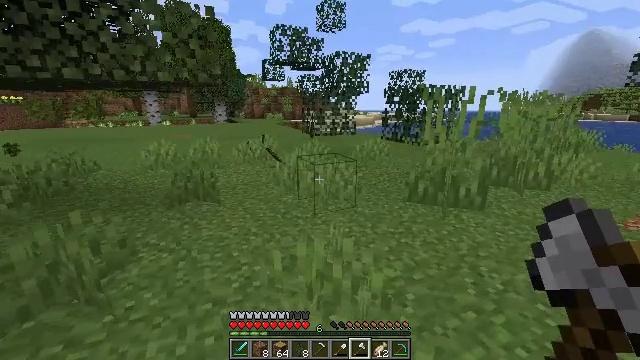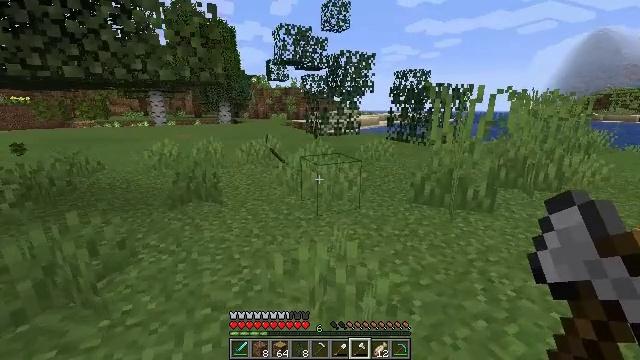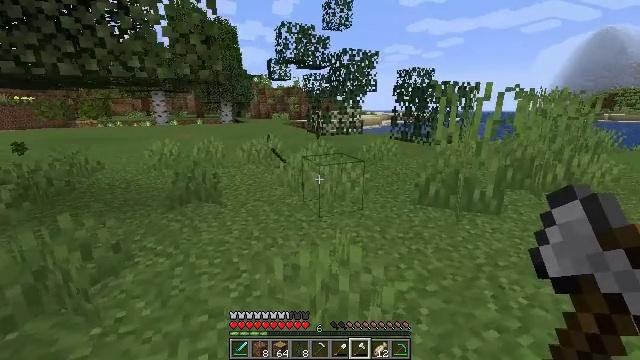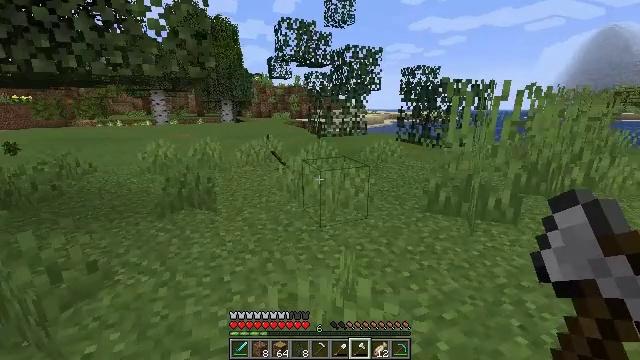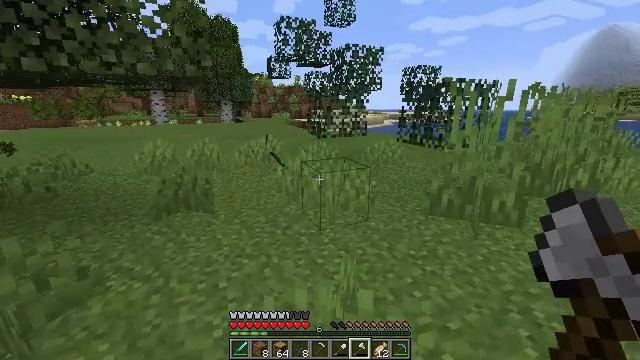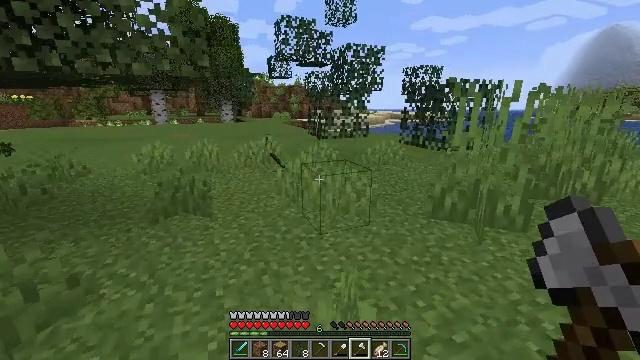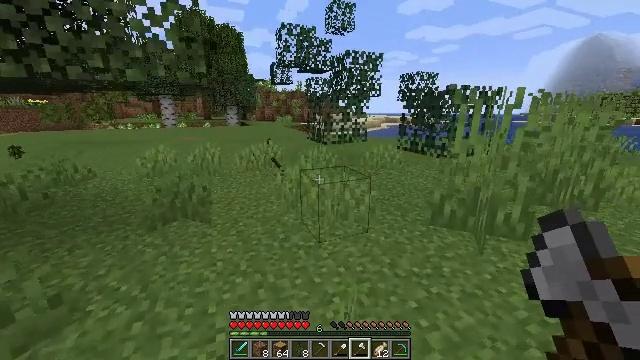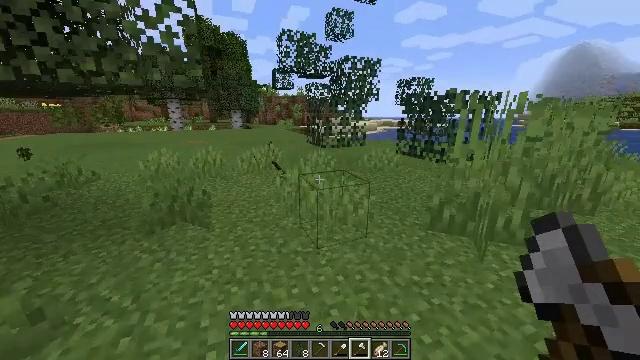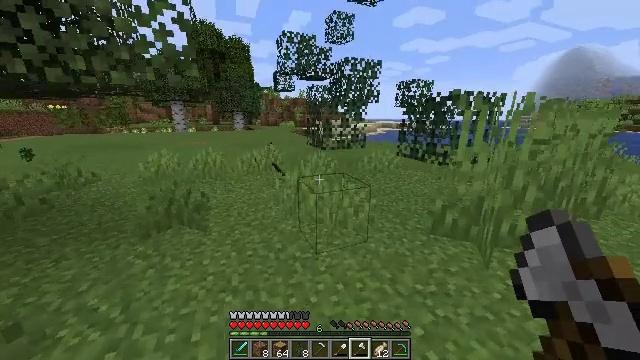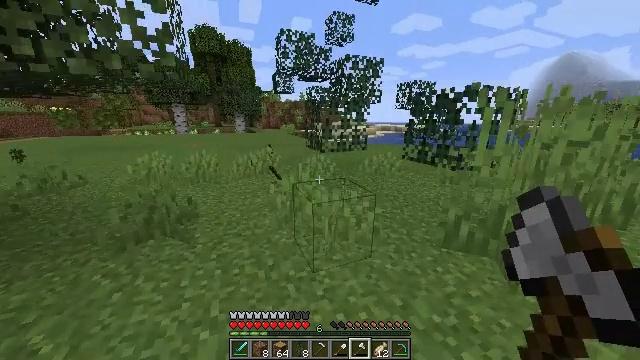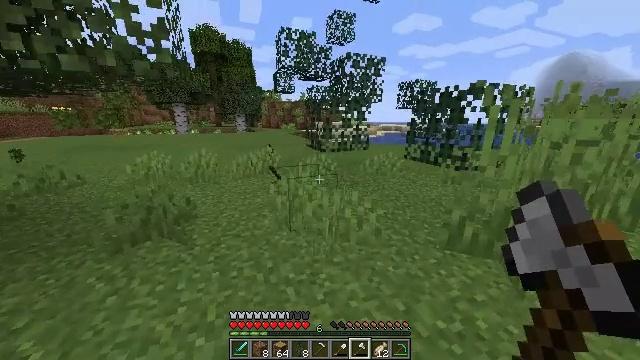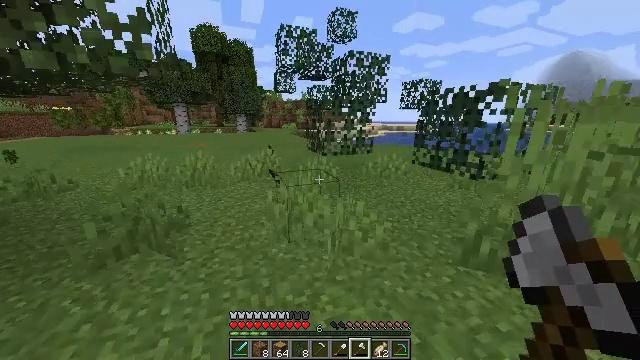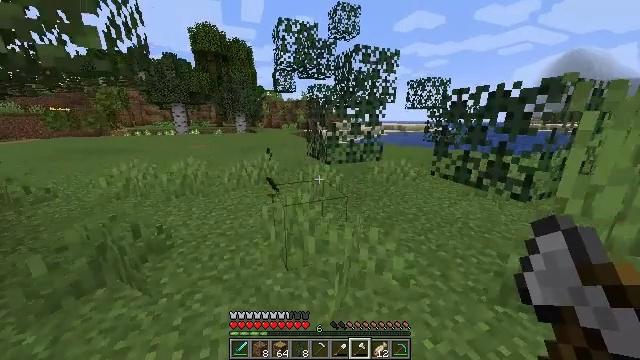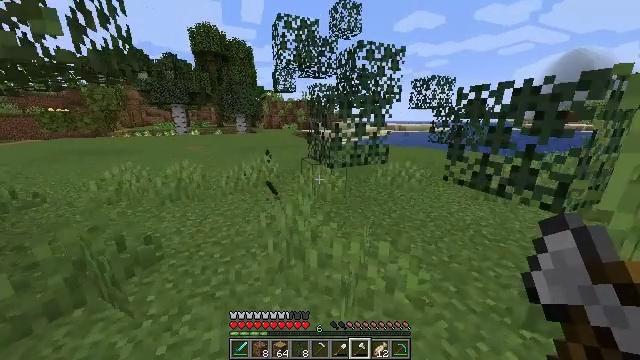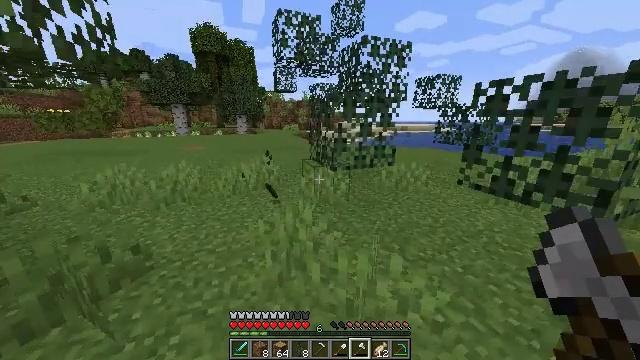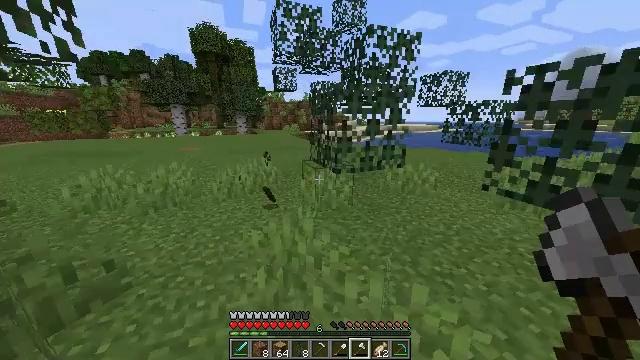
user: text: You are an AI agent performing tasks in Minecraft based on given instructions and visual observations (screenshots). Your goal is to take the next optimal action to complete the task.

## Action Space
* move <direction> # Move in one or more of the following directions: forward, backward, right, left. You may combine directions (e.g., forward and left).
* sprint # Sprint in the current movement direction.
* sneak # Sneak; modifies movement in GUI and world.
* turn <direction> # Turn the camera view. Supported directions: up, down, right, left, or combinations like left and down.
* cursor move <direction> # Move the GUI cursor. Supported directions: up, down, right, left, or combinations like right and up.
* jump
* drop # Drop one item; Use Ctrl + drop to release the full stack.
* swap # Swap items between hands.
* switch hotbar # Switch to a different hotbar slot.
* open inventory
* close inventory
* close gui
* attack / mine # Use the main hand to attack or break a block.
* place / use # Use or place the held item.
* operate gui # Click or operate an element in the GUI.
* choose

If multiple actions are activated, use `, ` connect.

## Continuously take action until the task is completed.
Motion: motion action
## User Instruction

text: Collect a sapling of oak.
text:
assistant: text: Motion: move forward
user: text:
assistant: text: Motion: move forward
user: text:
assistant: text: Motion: move forward
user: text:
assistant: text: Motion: no_op
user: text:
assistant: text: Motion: move forward
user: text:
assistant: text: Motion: move forward
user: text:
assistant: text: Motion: move forward
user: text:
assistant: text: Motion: move forward
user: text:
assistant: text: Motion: move forward
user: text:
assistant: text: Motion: move forward
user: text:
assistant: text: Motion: move forward
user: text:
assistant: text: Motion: move forward
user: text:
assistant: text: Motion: move forward
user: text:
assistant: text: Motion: move forward
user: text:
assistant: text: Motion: move forward
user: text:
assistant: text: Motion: move forward and move left
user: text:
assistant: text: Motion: move forward and move left
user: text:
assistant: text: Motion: move forward and move left
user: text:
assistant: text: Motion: move forward and move left
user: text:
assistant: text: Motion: move forward and move left
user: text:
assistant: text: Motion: move forward
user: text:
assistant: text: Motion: move forward
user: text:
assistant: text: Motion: move forward
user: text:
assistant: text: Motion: move forward
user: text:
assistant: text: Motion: move forward
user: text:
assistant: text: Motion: move forward
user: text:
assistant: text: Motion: move forward
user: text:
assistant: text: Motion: move forward
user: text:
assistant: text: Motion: move forward
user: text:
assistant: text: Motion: move forward